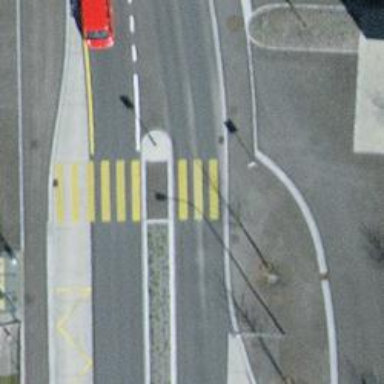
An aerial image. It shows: Uncontrolled crossing with pedestrian island.